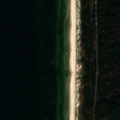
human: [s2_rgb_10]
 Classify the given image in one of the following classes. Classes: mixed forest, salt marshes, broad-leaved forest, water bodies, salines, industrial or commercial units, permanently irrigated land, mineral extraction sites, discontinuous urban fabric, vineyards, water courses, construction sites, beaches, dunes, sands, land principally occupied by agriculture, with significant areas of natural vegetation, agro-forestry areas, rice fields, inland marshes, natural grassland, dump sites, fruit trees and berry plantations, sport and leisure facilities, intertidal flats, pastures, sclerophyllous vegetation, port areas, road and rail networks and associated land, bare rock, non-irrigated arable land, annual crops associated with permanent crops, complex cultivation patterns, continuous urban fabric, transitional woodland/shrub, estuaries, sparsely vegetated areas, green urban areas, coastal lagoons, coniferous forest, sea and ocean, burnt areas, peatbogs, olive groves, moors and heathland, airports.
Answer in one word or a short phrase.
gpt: coniferous forest, beaches, dunes, sands, sea and ocean